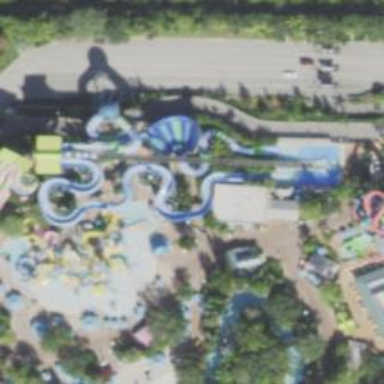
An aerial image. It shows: Water slide attraction.